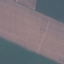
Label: AnnualCrop